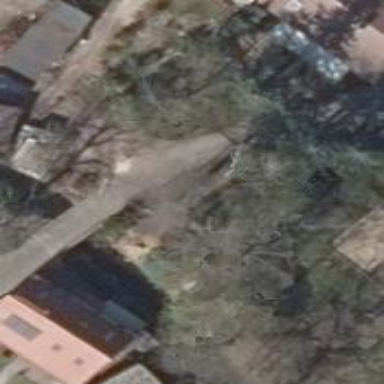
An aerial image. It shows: Paved driveway designated as service road.